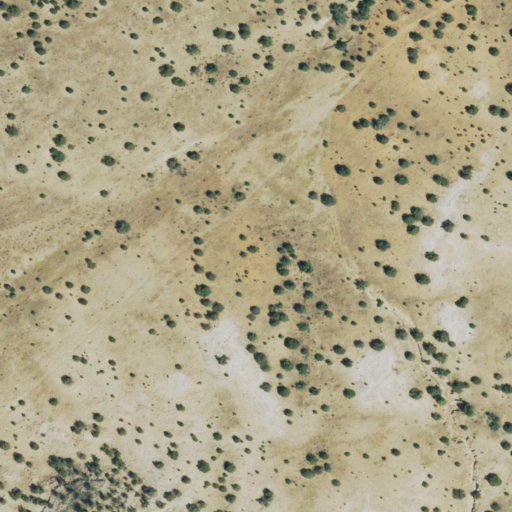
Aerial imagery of plain(s) in Colorado named Piñon Park containing shrub and grassland